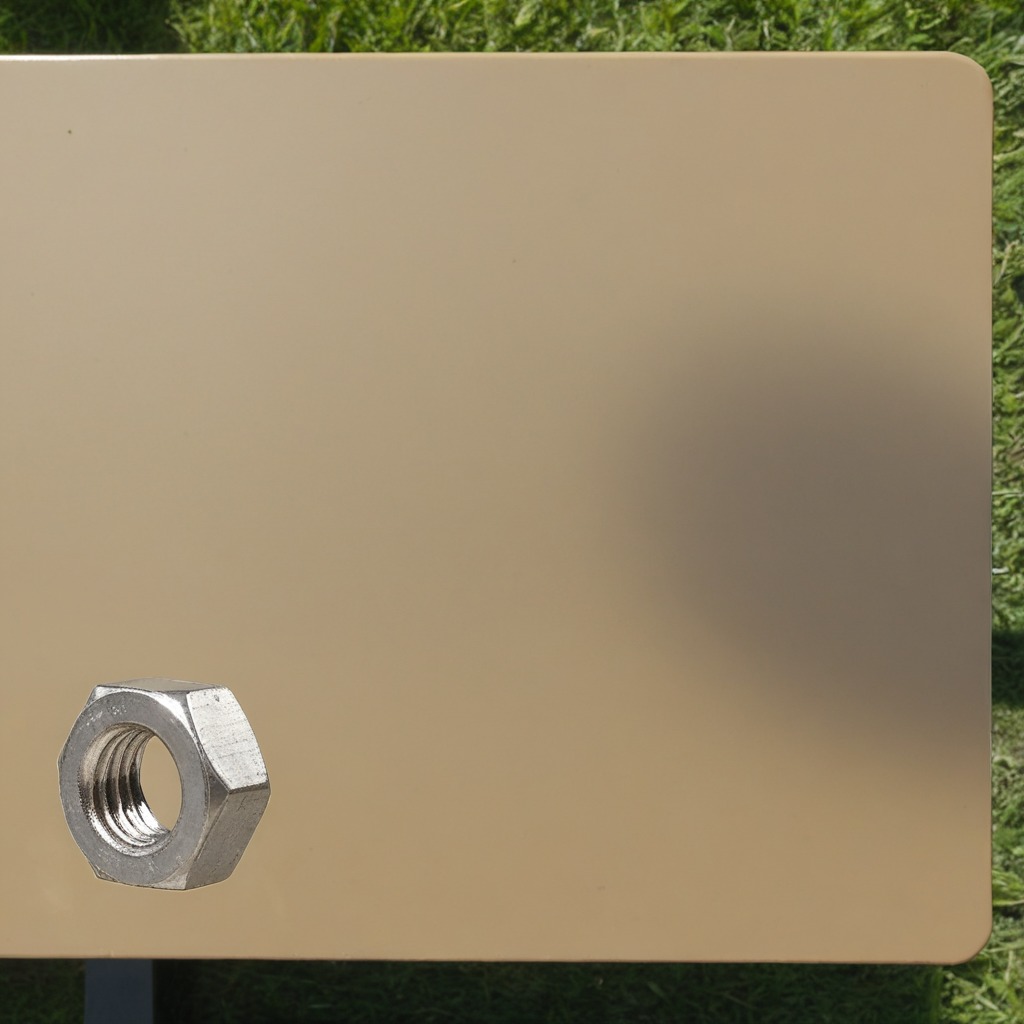
A metal nut is lying on the textured surface of a clean utility table in a temporary outdoor tool station.